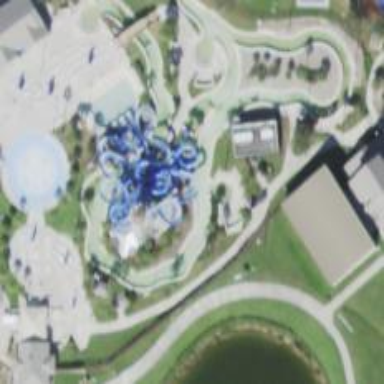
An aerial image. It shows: Water slide attraction.